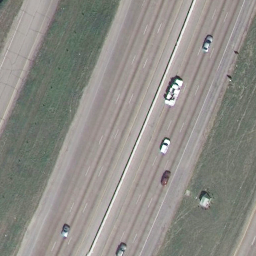
Label: freeway